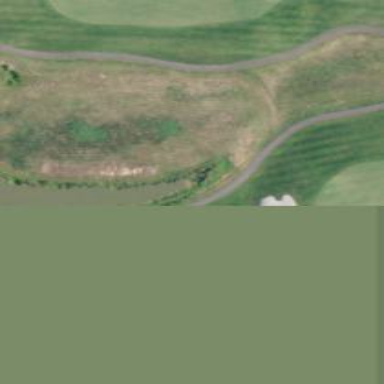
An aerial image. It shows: Footway that serves as golf path.